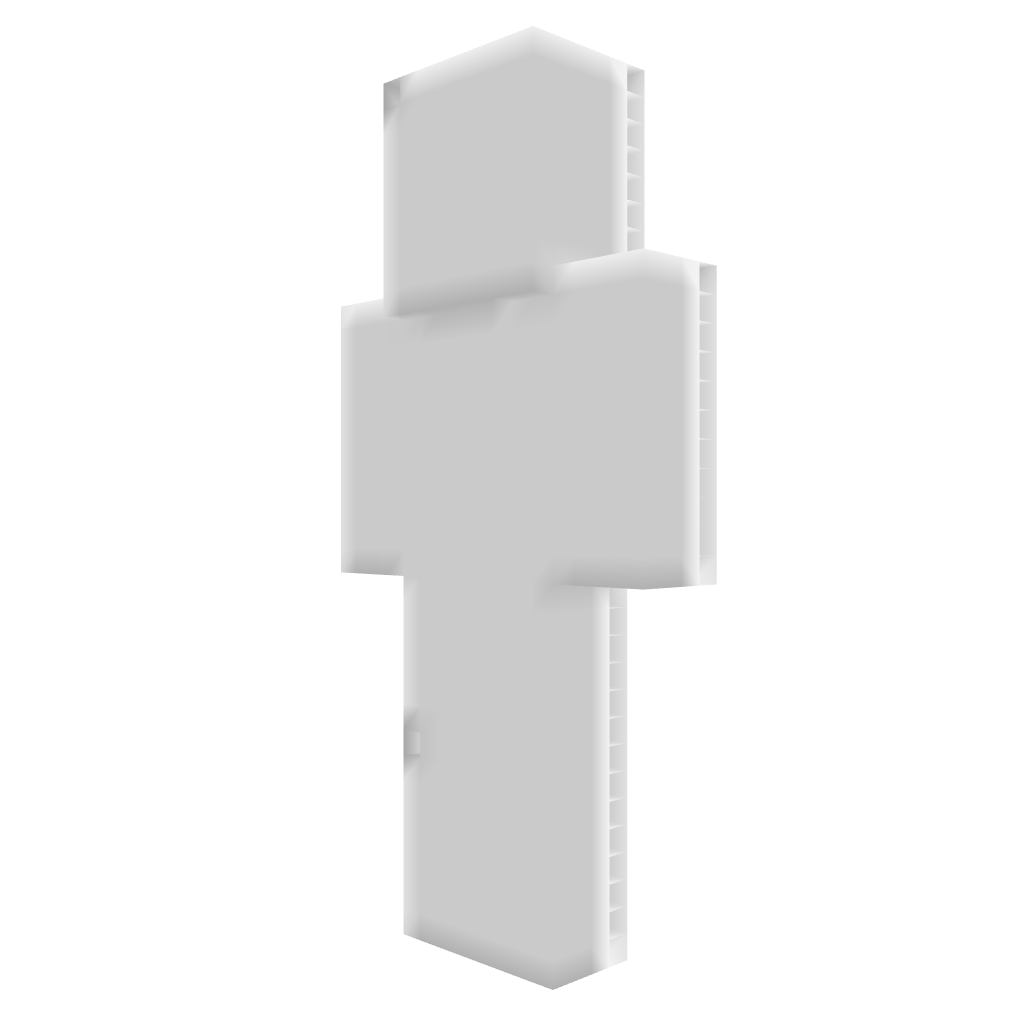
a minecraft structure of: Skin Dummy totally white just the shape